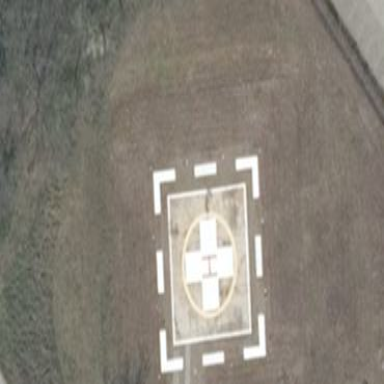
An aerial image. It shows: Image showing helipad at airport.